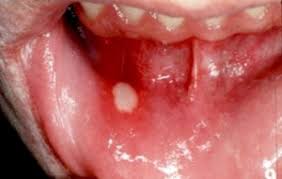
Condition: Mouth Ulcer